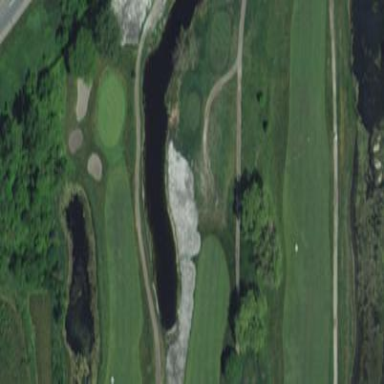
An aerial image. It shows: Water hazard on golf course. The hazard is natural water feature.